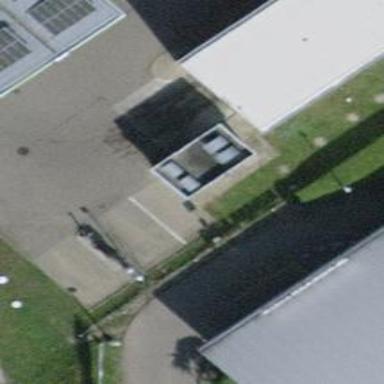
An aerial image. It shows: Charging station.